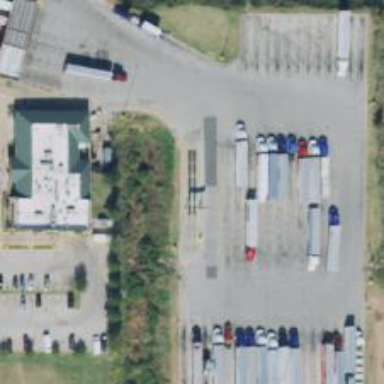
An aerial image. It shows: Weighbridge facility.